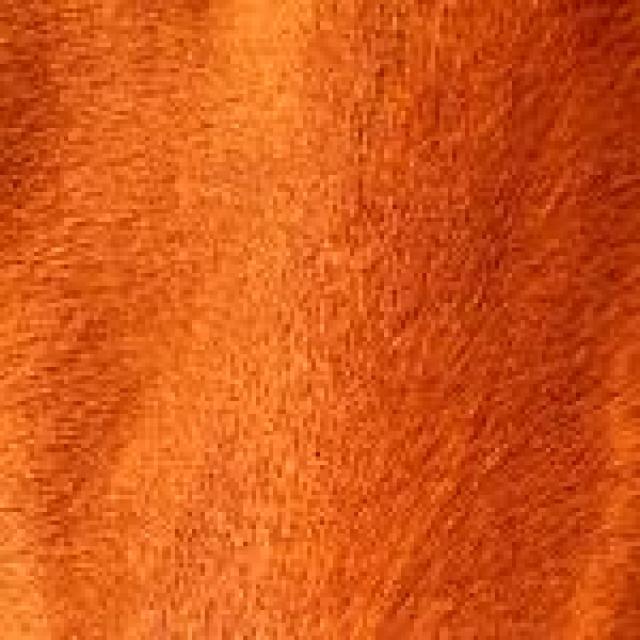
Healthy canine skin — no visible lesions, inflammation, or abnormalities. The skin and coat appear normal.